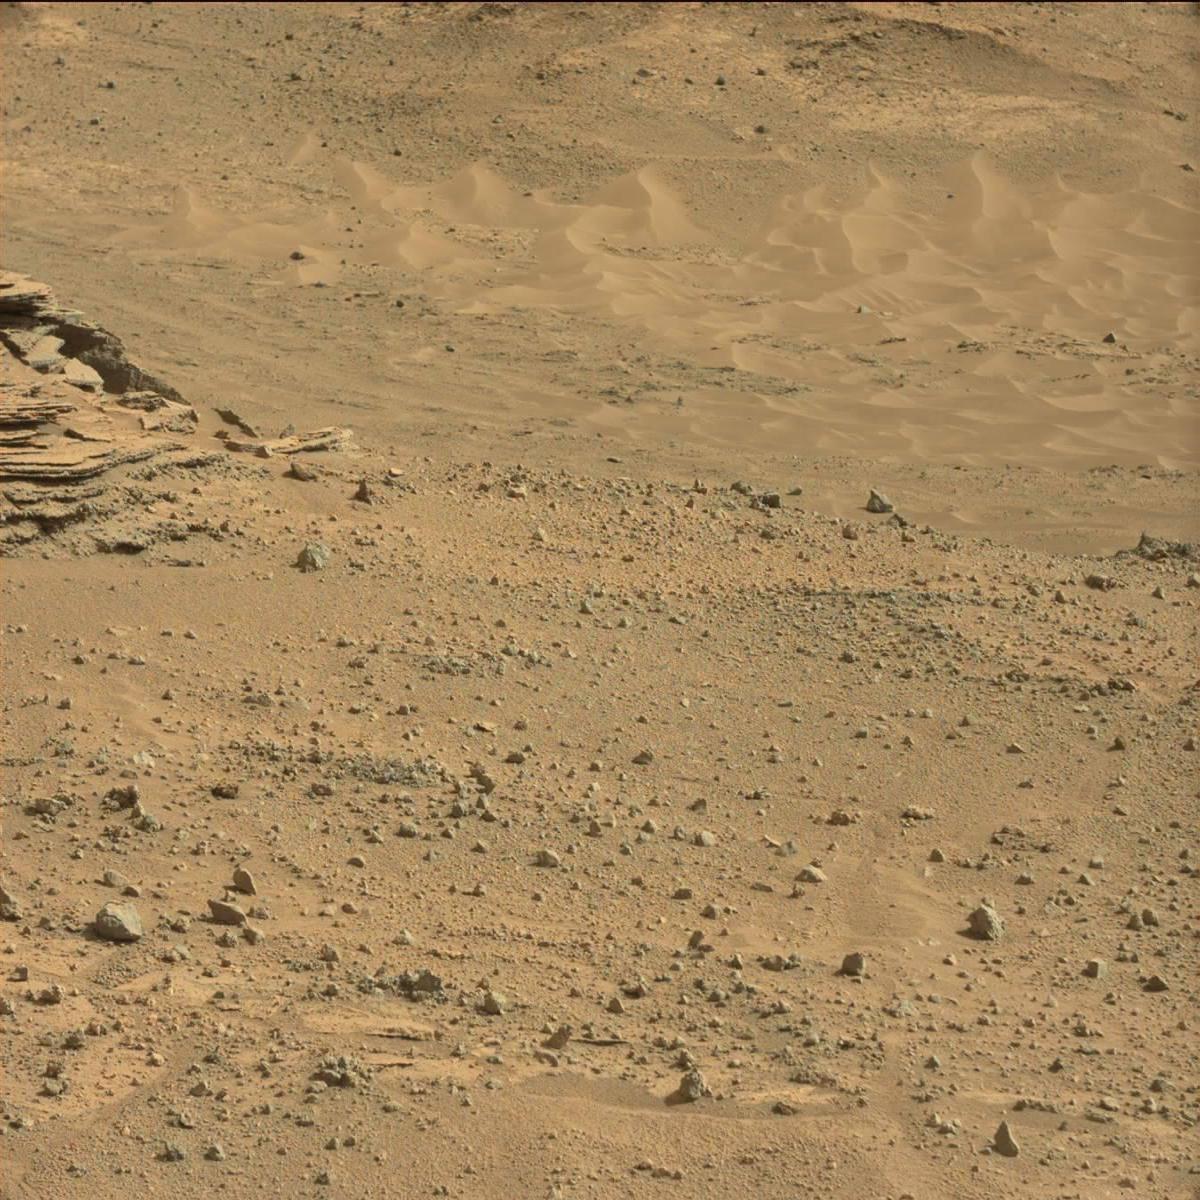
Terrain classes present: Bedrock, Rock, Sand / Soil